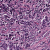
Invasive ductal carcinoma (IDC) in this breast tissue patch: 1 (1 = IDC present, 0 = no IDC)